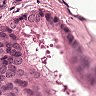
Metastatic tissue present: yes